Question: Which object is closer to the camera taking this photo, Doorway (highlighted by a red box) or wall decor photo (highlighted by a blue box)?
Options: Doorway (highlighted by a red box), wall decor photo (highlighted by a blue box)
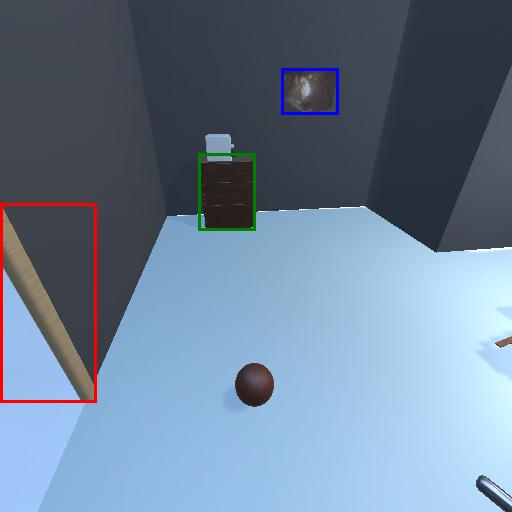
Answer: Doorway (highlighted by a red box)